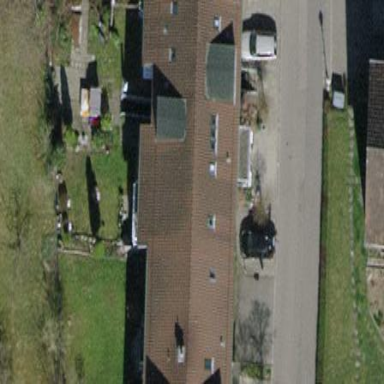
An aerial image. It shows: Building with tiled roof.